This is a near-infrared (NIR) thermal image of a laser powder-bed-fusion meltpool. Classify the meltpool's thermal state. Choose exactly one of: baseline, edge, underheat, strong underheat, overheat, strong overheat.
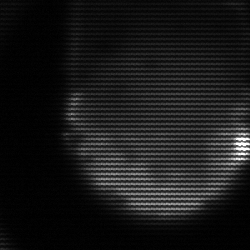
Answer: edge